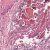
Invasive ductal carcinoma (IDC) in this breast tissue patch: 0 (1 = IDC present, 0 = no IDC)